Question: m stucked in figuring out how can i set the viewport for my google map markers.
is there any way to do it in objC??
or i have to do it in my map itself??? if yes, then how???
My code for google map just shows the maps along with the markers,but when i click it,it just shows the name of the place in a small box.. :(
how to make it a proper viewport???
here's the viewport image:

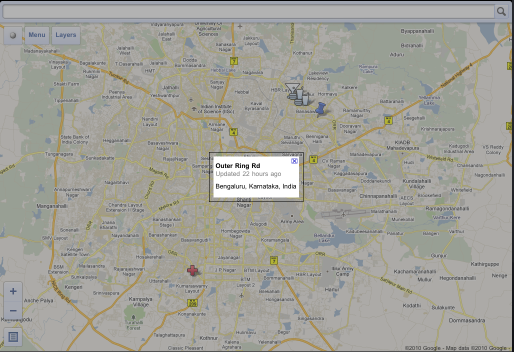
Answer: 1) You can subclass 'MKAnnotationView'. I think it's the best way to solve your problem.
2) You can customize your annotation callout view, e.g:
'''
- (MKAnnotationView *) mapView:(MKMapView *)theMapView viewForAnnotation:(id <MKAnnotation>)annotation {
static NSString* ItemAnnotationIdentifier = @"itemAnnotationIdentifier";
MKPinAnnotationView* pinView = (MKPinAnnotationView *)
[theMapView dequeueReusableAnnotationViewWithIdentifier:ItemAnnotationIdentifier];
if (!pinView)
{
// if an existing pin view was not available, create one
MKPinAnnotationView* customPinView = [[[MKPinAnnotationView alloc]
initWithAnnotation:annotation
reuseIdentifier:ItemAnnotationIdentifier]
autorelease];
customPinView.canShowCallout = YES;
UIImage *logo = [ImageProcessor scaleImage:[UIImage imageNamed:@"logo.png"] toSize:CGSizeMake(30, 30)];
customPinView.leftCalloutAccessoryView = [[[UIImageView alloc] initWithImage:logo] autorelease];
UIButton* rightButton = [UIButton buttonWithType:UIButtonTypeDetailDisclosure];
rightButton.tag = [((ItemAnnotation *)annotation).itemId intValue];
[rightButton addTarget:self
action:@selector(showDetails:)
forControlEvents:UIControlEventTouchUpInside];
customPinView.rightCalloutAccessoryView = rightButton;
return customPinView;
}
else
{
pinView.annotation = annotation;
}
return pinView;
}
'''